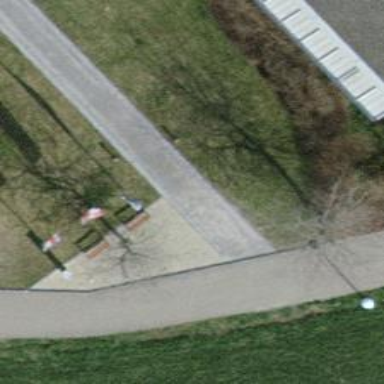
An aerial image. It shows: Brown bench.